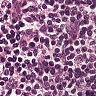
Metastatic tissue present: no